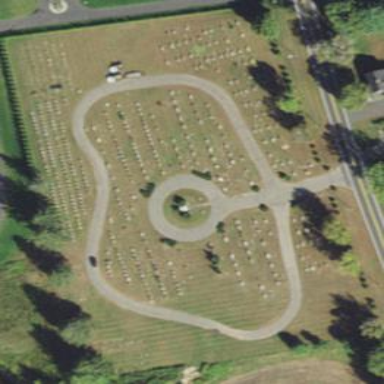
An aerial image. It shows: Cemetery area categorized as cemetery.